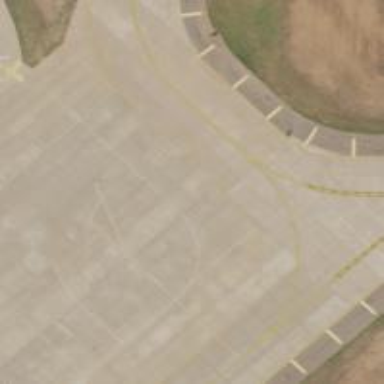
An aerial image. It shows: View of taxiway at the airport.